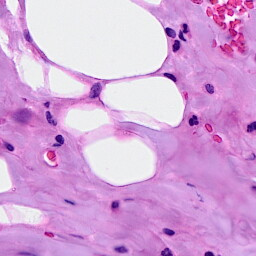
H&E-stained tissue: Breast